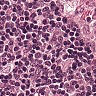
Metastatic tissue present: no